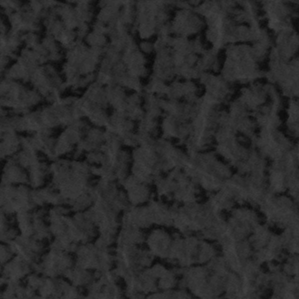
Label: frost